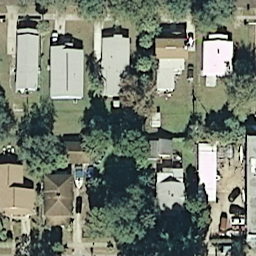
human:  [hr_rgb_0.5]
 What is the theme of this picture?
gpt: medium residential

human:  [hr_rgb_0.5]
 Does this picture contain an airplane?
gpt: no

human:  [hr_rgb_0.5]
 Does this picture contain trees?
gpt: yes

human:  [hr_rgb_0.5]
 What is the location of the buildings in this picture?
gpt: top and bottom

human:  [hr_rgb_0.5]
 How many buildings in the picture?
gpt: ten